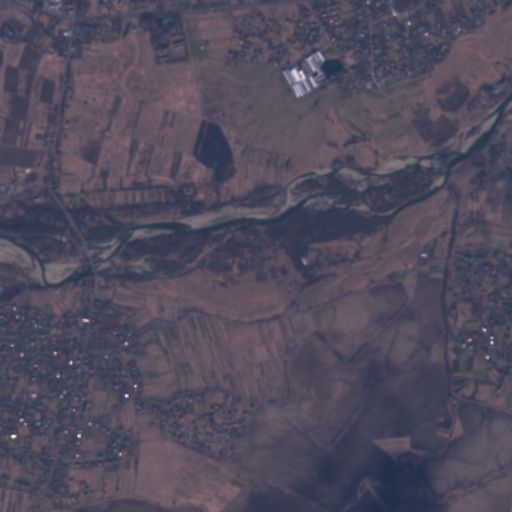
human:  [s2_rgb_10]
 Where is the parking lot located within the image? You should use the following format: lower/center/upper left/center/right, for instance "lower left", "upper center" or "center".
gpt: The parking lot is located in the upper left of the image.
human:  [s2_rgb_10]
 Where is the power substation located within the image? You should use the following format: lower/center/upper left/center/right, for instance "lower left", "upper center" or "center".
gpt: The power substation is located in the lower left of the image.
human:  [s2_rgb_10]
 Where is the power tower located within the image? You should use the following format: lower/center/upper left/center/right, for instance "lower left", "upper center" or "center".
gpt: The power tower is located in the lower left of the image.
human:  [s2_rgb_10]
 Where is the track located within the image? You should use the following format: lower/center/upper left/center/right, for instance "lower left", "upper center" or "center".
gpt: There is no track in the image.